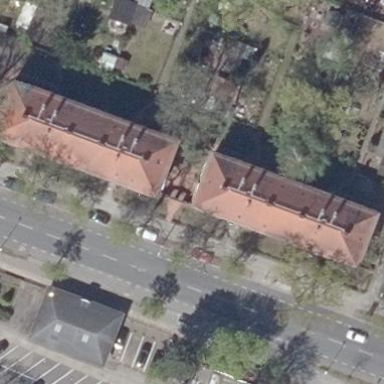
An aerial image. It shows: Historic building with apartments. It has hipped roof made of red roof tiles.